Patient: sex M, age 63
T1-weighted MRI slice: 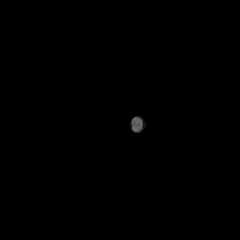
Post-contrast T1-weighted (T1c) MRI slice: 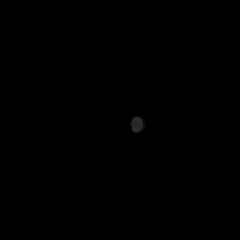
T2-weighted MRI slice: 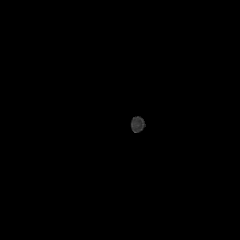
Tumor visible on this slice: no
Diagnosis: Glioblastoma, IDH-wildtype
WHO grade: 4